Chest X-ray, PA view. Patient: 35 years old, sex M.
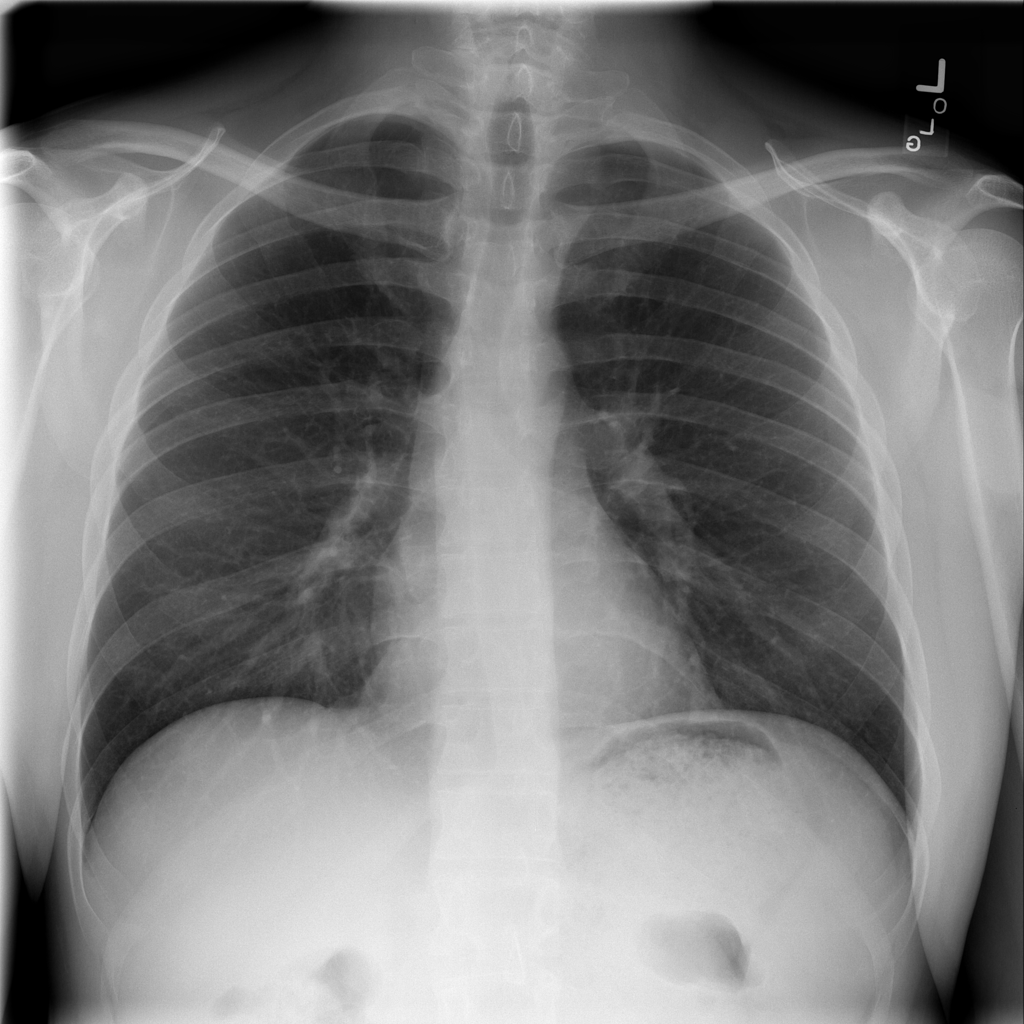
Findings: No Finding